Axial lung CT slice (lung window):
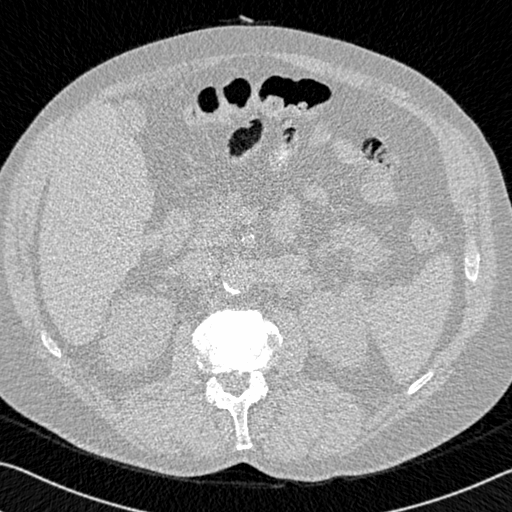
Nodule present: no